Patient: sex M, age 47
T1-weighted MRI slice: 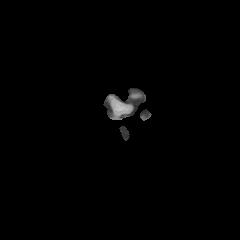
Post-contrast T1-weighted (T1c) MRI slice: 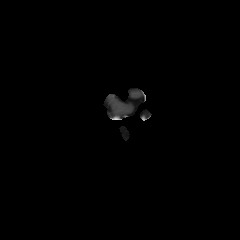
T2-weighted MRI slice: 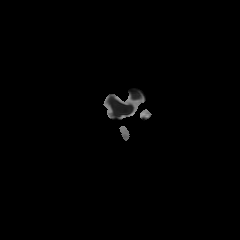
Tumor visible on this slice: no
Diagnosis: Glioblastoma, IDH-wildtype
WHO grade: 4